Question: I have the dataframe below
'''
vol<-structure(list(activity = c("RAAMELK", "RAAMELK", "Separering",
"Separering", "Sweetmilk Pasteurizer 8331", "Sweetmilk Pasteurizer 8331",
"9004 - T42 kartong 70x70", "9004 - T42 kartong 70x70", "9006 - T61 BIB",
"9006 - T61 BIB", "9004 - T41 kartong 70x70", "9004 - T41 kartong 70x70"
), qty = c(0, 31, 31, 9, 31, 31, 6, 6, 3, 3, 28, 28), in_out = c("in",
"out", "in", "out", "in", "out", "in", "out", "in", "out", "in",
"out"), qty_scrap = c(0, 0, 0, 0, 0, -270.64, 0, 524, 0, 260,
0, 0)),
row.names = c(NA, -12L), case_id = "case_id", activity_id = "activity",
activity_instance_id = "action", lifecycle_id = "registration_type",
resource_id = "resource", timestamp = "timestamp",
class = c("eventlog", "log", "tbl_df", "tbl", "data.frame"))
'''

And I want to subtract the values on column 'qty' based on if they have the same value in column 'activity' and with the logic 'in-out' from the 'in_out' column. The result will be saved in the 'qty_scrap' column.
The will then have 4 columns. The 'activity' column with the unique name of the 'activity', the 'in' column with the 'in' value of the 'qty', the 'out' column with the 'out' value of the 'qty' and the 'qty_scrap' column with their difference.
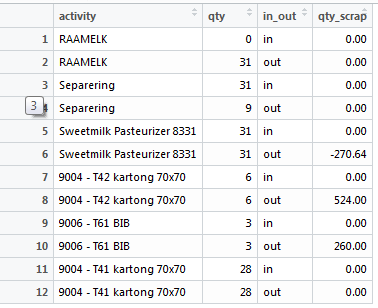
Answer: You can reshape your data to a wider format, and then mutate your scrape column by subtracting the in and out columns.
'''
library(dplyr)
library(tidyr)
vol %>%
pivot_wider(id_cols = "activity", names_from = "in_out", values_from = "qty") %>%
mutate(qty_scrap = 'in' - out)
#> # A tibble: 6 x 4
#> activity 'in' out qty_scrap
#> <chr> <dbl> <dbl> <dbl>
#> 1 RAAMELK 0 31 -31
#> 2 Separering 31 9 22
#> 3 Sweetmilk Pasteurizer 8331 31 31 0
#> 4 9004 - T42 kartong 70x70 6 6 0
#> 5 9006 - T61 BIB 3 3 0
#> 6 9004 - T41 kartong 70x70 28 28 0
'''
<URL>